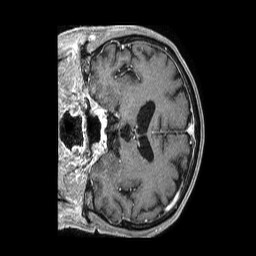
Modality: T1w
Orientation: coronal
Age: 77
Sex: male
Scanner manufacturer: philips
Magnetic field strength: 1.5 T
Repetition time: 0.007651 s
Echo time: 0.003481 s